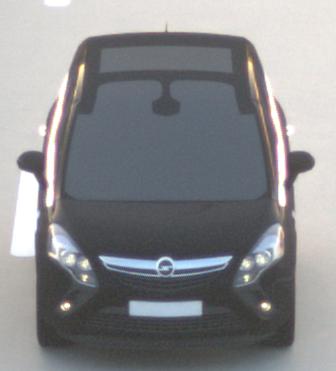
Make: Opel
Model: Zafira Tourer 1.8
Detailed model: Zafira (C) Tourer
Model produced from: 2012/01
Model produced until: 2015/06
Doors: 5
Color: black
Road condition: dry road
Daytime: sunrise or sunset
Contrast: low contrast